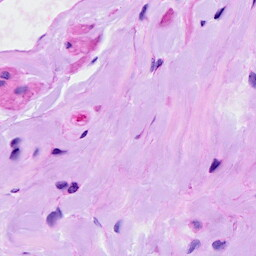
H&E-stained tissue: Ovarian